Interaction volume radius: 10 \u00c5
Interaction volume height: 10 \u00c5
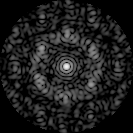
Disorder parameter: 0.7053